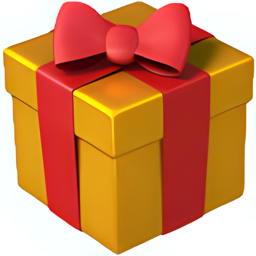
Name: wrapped present
Emoji: 🎁
Group: Activities
Sub-group: event